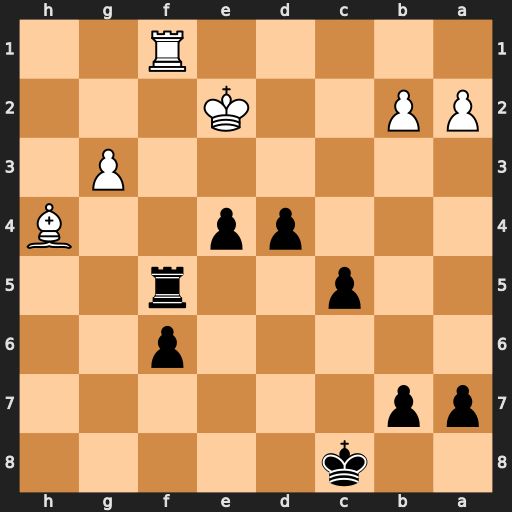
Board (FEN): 2k5/pp6/5p2/2p2r2/3pp2B/6P1/PP2K3/5R2
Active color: b
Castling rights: -
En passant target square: -
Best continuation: d3+ Ke1 d2+ Kxd2 Rxf1